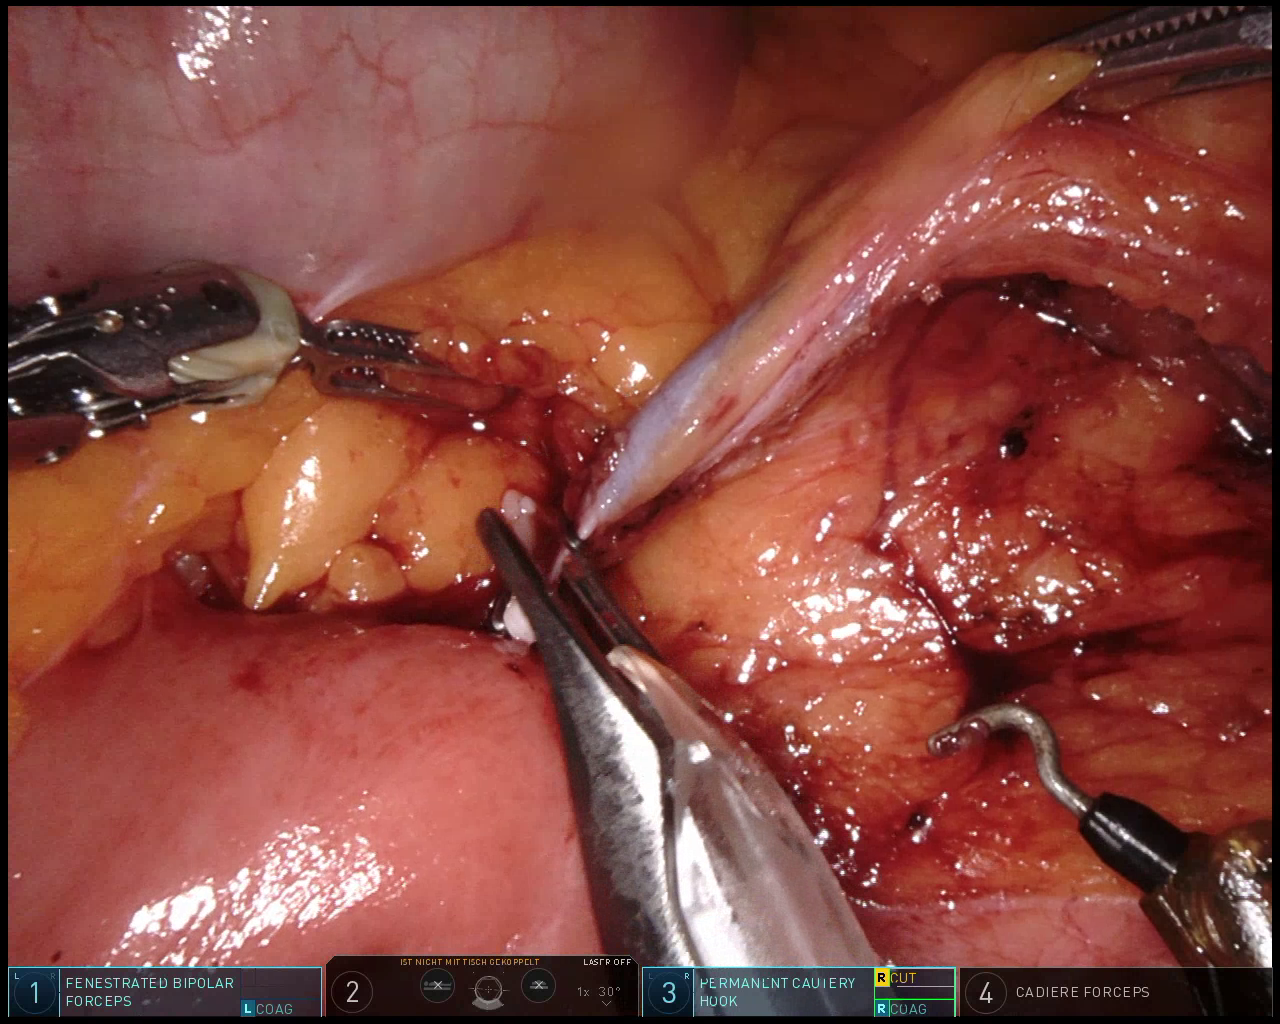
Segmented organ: intestinal_veins
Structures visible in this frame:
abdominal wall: no
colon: yes
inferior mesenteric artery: no
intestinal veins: yes
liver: no
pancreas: no
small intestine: yes
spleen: no
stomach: no
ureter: no
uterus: no
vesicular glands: no